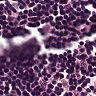
Metastatic tissue present: no